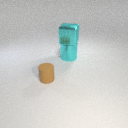
small brown rubber cylinder in front of large cyan metal cylinder